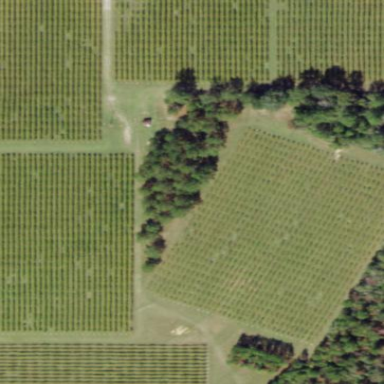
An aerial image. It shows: Plant nursery with trees.